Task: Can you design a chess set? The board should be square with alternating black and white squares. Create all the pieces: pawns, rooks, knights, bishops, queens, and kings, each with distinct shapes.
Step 2734:
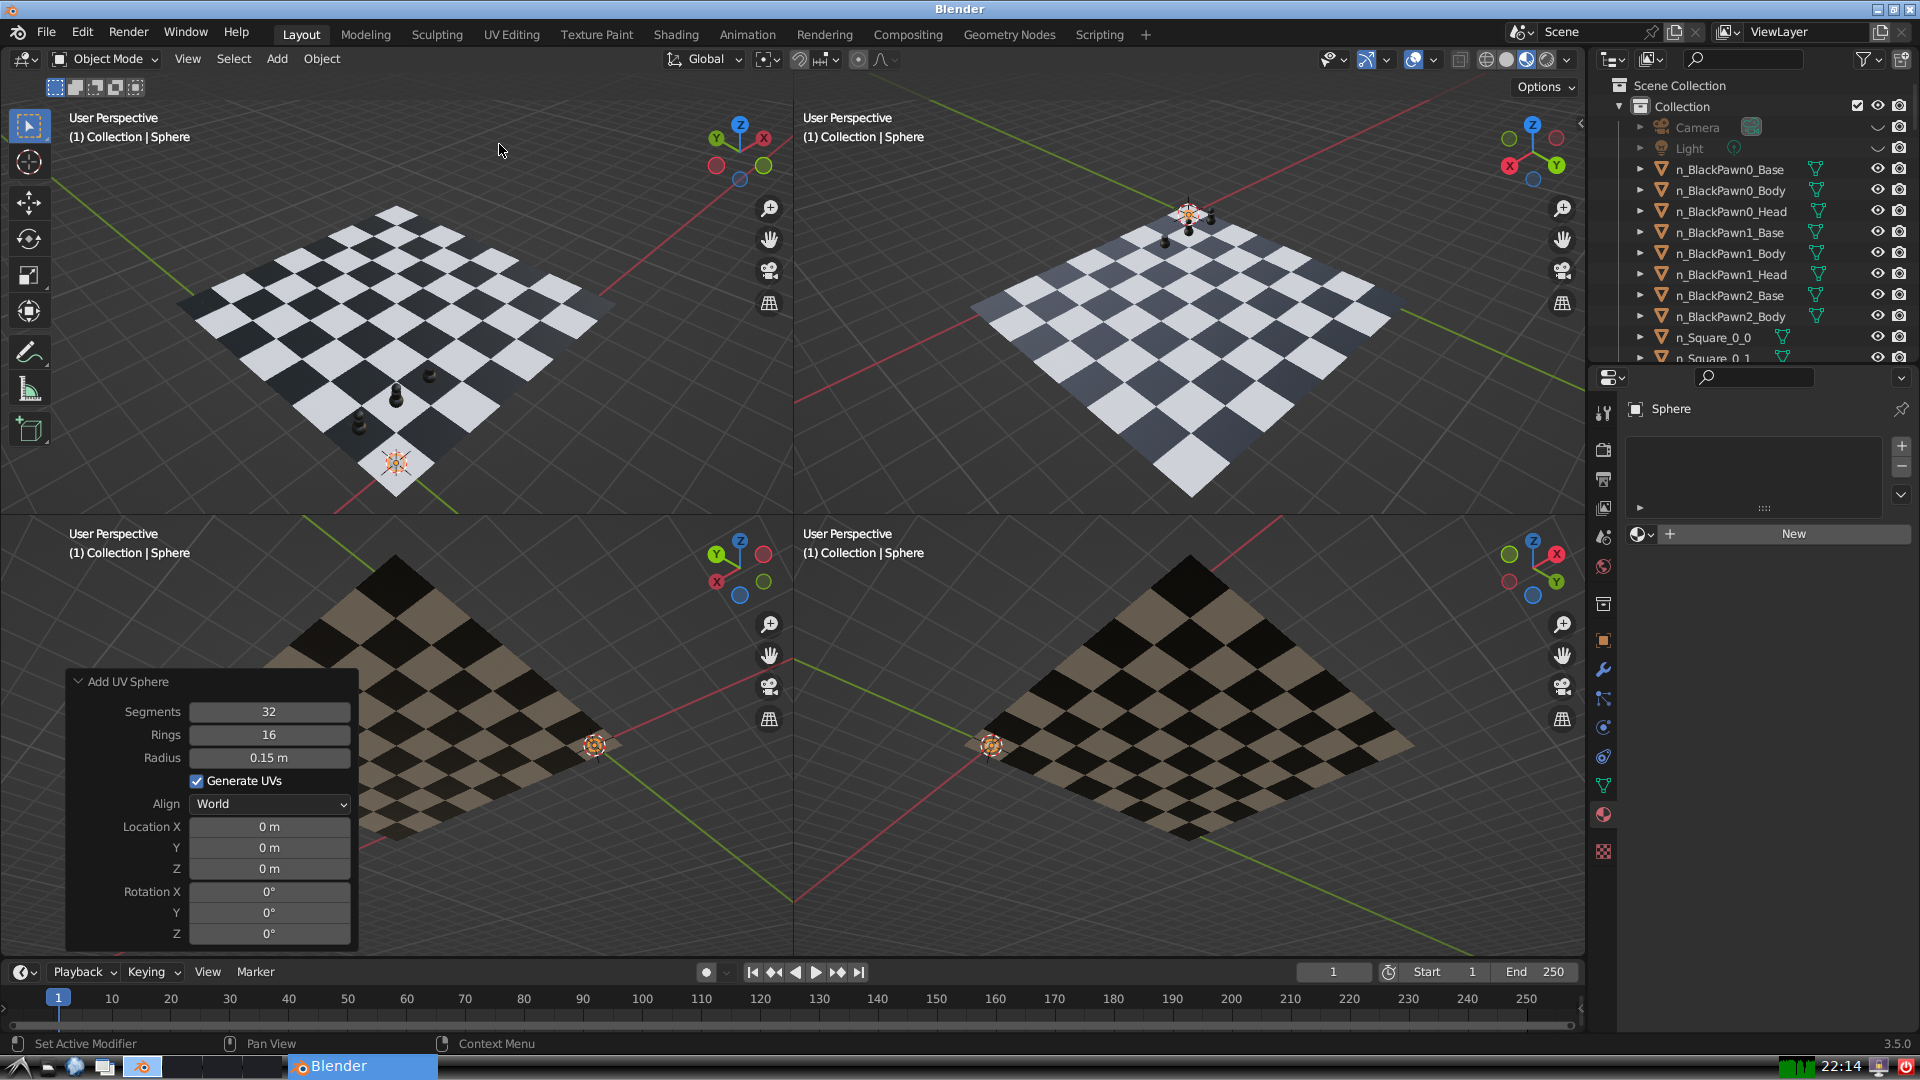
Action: {"mouse_move": [270, 758]}